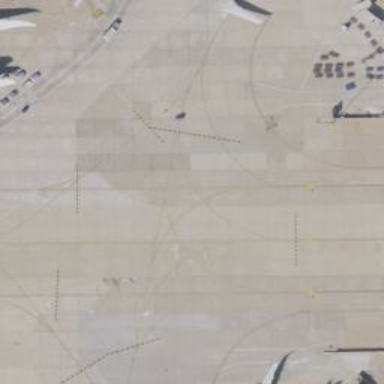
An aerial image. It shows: Image of taxiway at airport.